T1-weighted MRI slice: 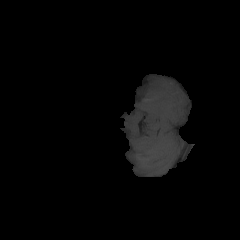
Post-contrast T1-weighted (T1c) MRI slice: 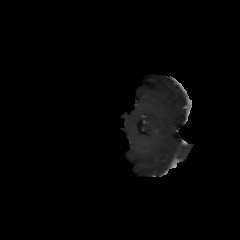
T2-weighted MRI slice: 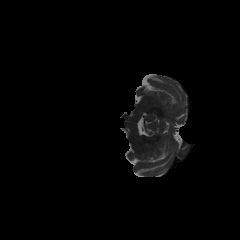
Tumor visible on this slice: no